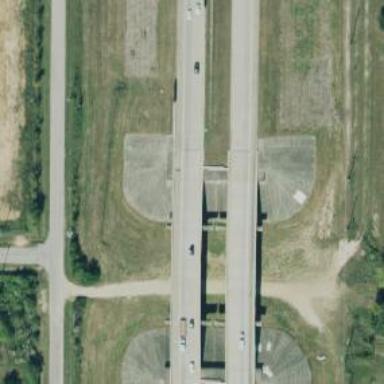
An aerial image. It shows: Bridge over motorway.